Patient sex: M
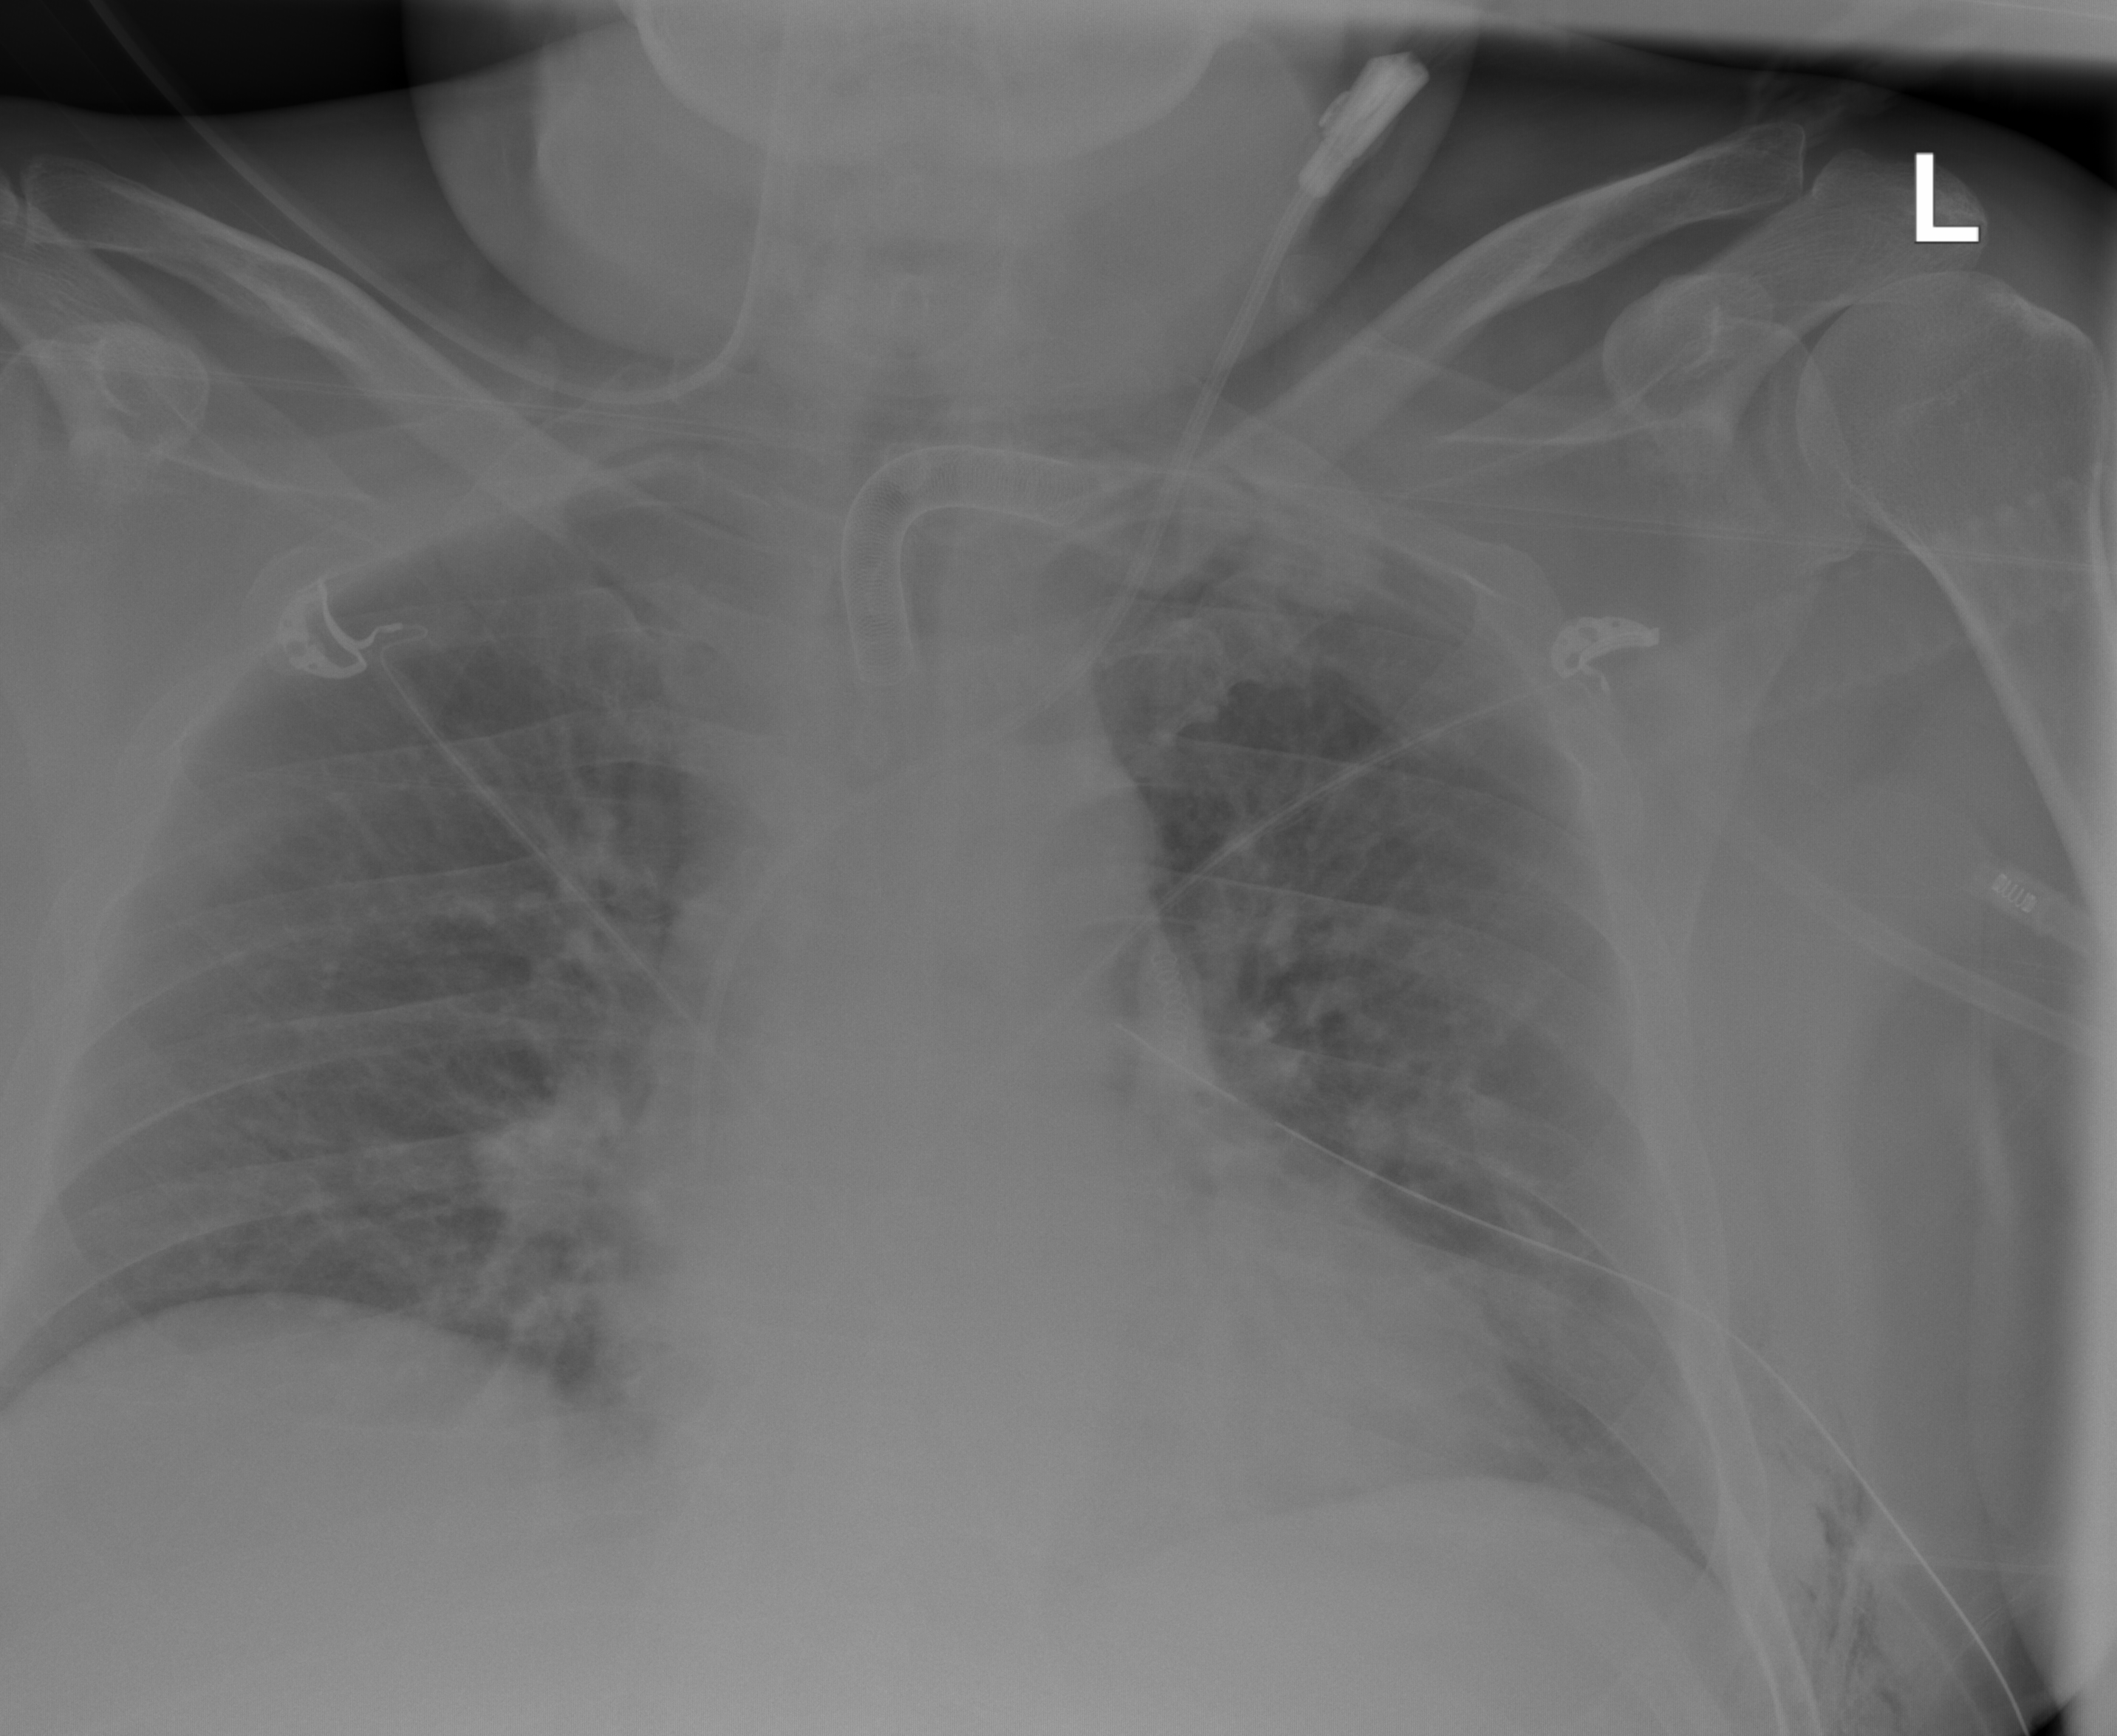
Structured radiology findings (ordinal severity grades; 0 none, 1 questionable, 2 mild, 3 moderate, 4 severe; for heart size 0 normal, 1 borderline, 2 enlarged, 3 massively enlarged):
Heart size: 1
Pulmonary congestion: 1
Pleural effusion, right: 0
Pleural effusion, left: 0
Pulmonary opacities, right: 0
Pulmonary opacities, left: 0
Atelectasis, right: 0
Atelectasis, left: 2